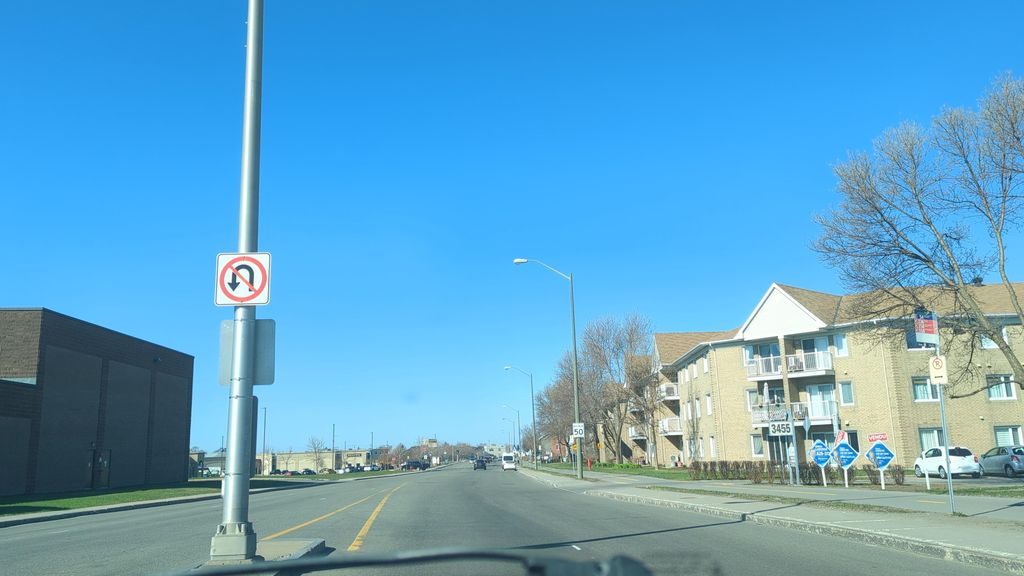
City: quebec_city